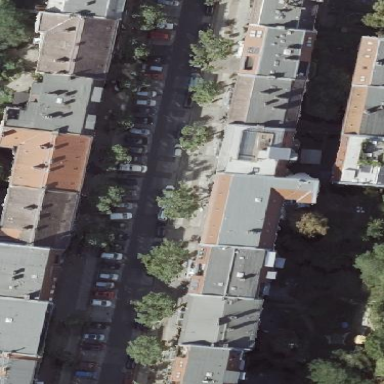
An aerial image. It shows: Parking available on the street side with parallel orientation.